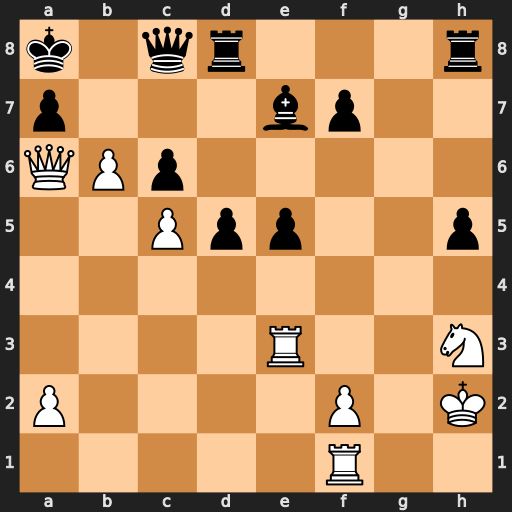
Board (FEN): k1qr3r/p3bp2/QPp5/2Ppp2p/8/4R2N/P4P1K/5R2
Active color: w
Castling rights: -
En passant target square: -
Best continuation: Qxa7#